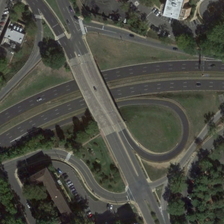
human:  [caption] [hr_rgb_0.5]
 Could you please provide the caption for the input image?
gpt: many green trees and several buildings are near a viaduct .

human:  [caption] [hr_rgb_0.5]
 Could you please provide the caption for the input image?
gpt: the high and low buildings are located on the green land .

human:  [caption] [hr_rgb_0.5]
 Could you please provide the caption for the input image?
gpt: many green trees and several buildings are near a viaduct .

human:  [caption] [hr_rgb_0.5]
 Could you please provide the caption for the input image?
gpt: the house is surrounded by many green trees and roads .

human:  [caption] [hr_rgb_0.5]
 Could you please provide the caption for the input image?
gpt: the house is surrounded by many green trees and roads .